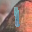
Label: 1